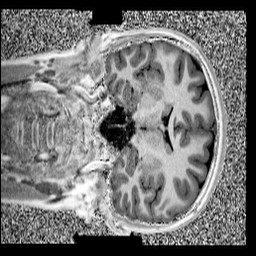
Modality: UNIT1
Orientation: coronal
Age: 12
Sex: female
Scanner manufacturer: siemens
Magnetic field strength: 3 T
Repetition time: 4 s
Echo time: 0.00299 s